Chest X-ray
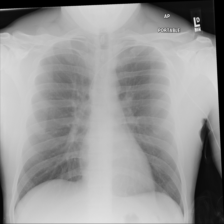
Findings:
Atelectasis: negative
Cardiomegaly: negative
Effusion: negative
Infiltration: negative
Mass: negative
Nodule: negative
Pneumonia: negative
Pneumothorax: negative
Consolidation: negative
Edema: negative
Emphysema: negative
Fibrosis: negative
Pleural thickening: negative
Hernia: negative